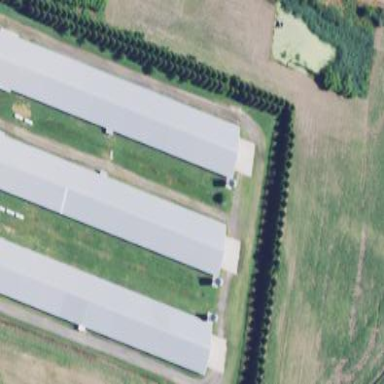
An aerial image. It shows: Farm auxiliary building.